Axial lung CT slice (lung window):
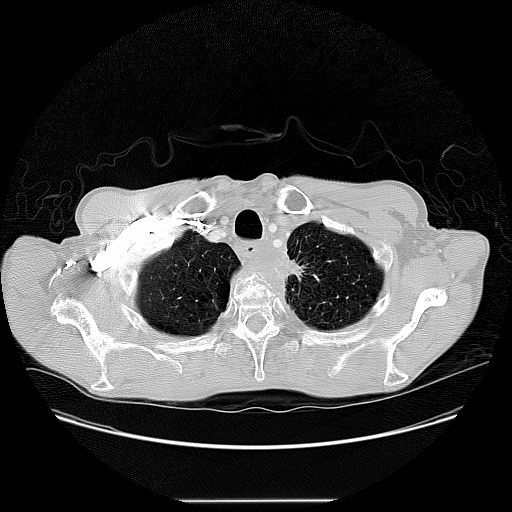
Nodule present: yes
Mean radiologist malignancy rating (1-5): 5